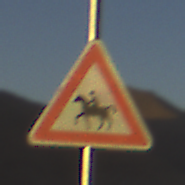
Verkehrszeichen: ReiterRechts
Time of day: SunriseSunset
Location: Outdoor (Nature)
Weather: Clear
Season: NotSpecified
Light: Natural